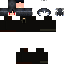
A male skeleton skin with dark skin, wearing brown helmet dressed in a black hoodie and brown pants, featuring a closed mouth.